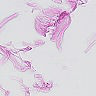
Metastatic tissue present: no